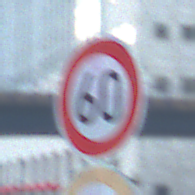
Verkehrszeichen: Geschwindigkeit60
Zusatzzeichen unten: Ueberholverbot
Umgebung: Outdoor, Urban
Tageszeit: MorningAfternoon
Wetter: PartlyCloudy
Licht: Natural
Jahreszeit: NotSpecified
Kontrast: LowContrast